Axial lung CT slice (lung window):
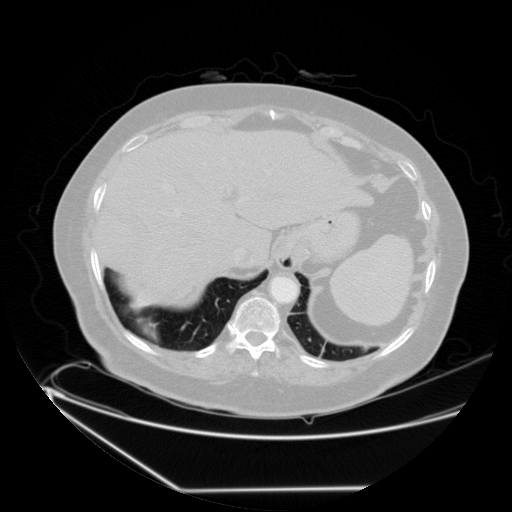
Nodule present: no